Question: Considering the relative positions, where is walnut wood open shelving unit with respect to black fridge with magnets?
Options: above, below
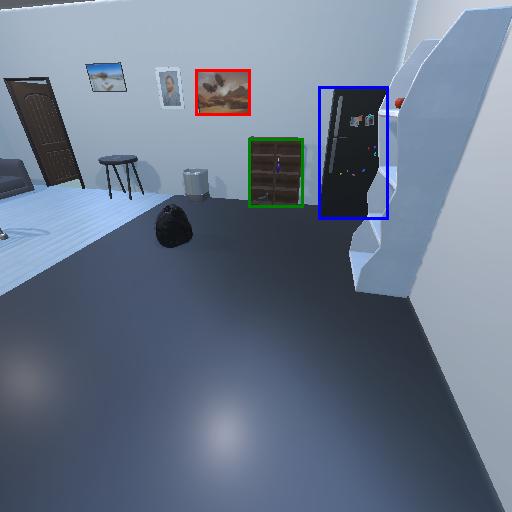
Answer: above